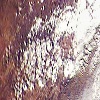
Label: land